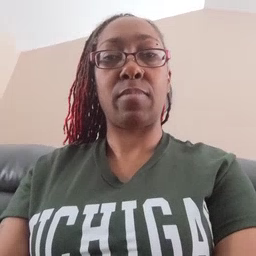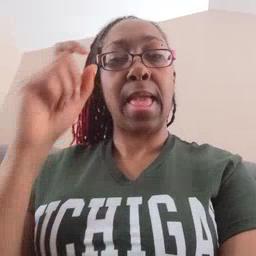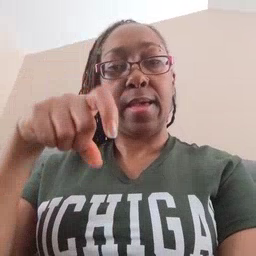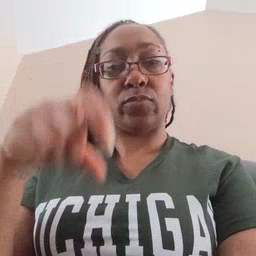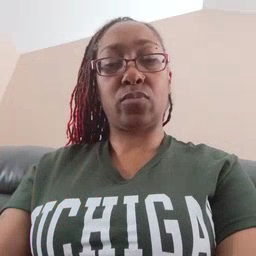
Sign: haveto